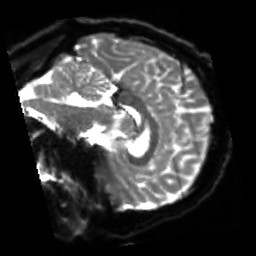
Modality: sbref
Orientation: sagittal
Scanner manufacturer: siemens
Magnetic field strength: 3 T
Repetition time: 4 s
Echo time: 0.0594 s